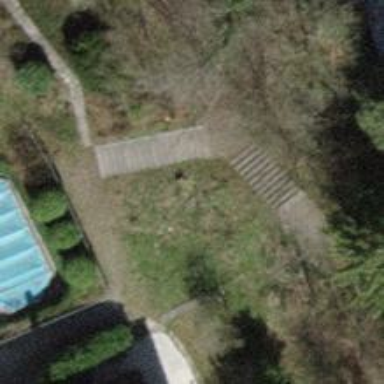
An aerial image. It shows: Set of steps on the road.